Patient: sex M, age 66
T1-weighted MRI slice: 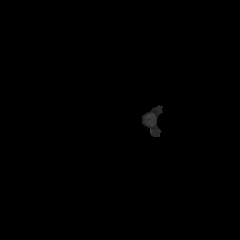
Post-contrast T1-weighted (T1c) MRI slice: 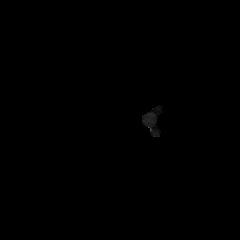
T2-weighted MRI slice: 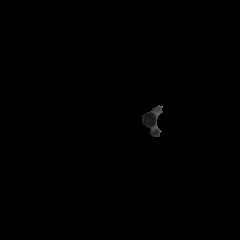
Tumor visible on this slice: no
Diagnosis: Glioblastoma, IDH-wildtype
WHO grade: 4